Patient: sex M, age 64
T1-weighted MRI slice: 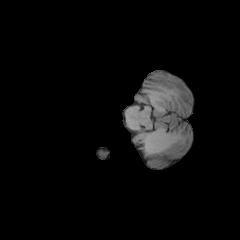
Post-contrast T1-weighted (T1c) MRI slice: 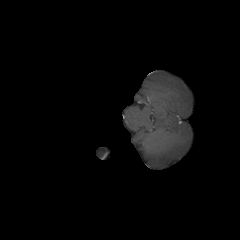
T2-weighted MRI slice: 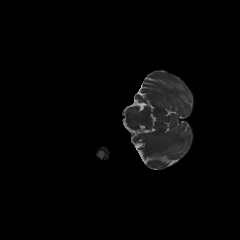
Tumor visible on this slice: no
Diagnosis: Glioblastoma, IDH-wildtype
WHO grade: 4